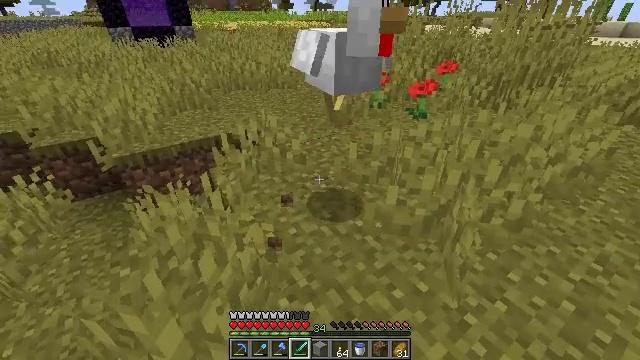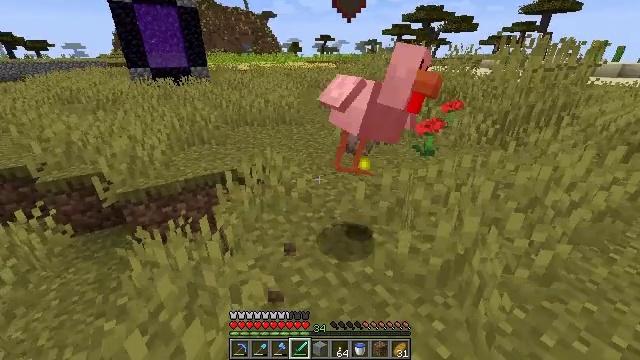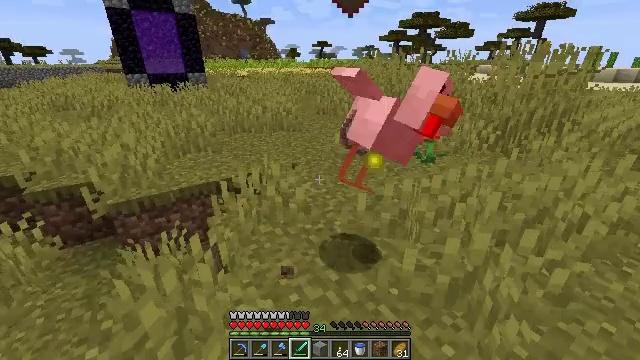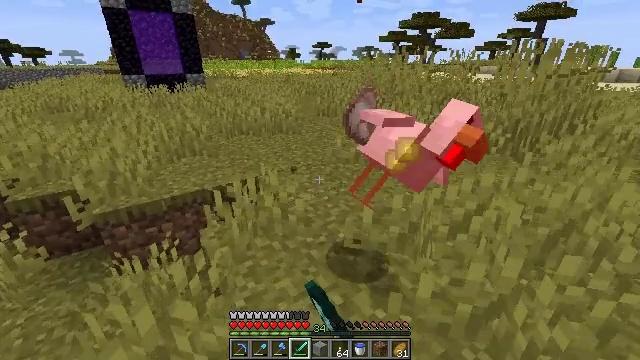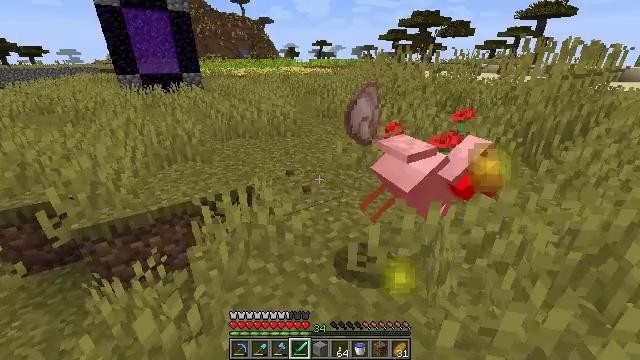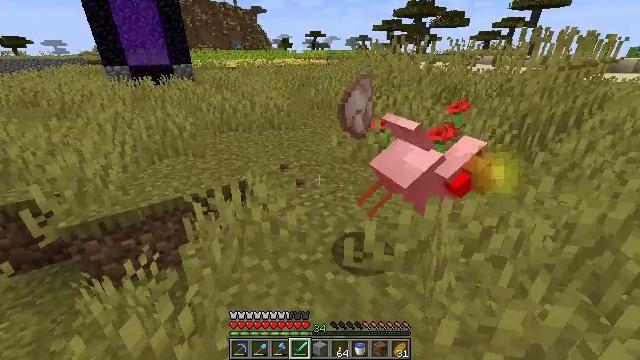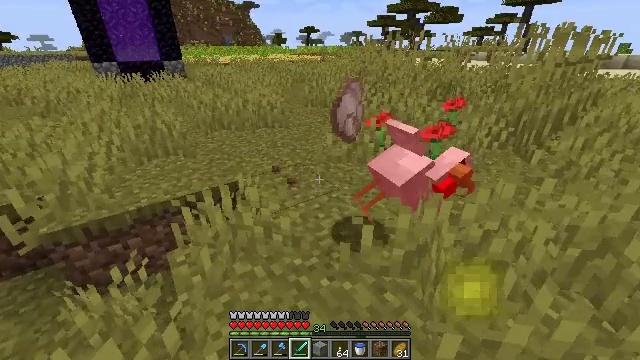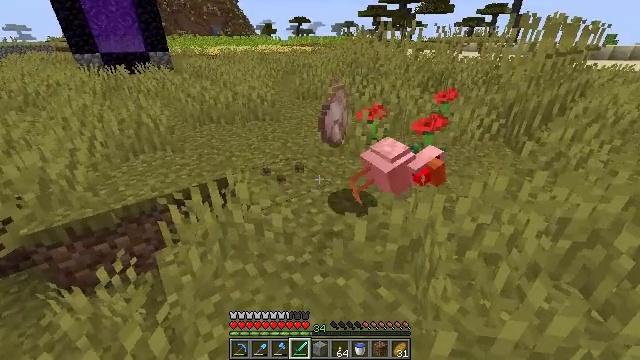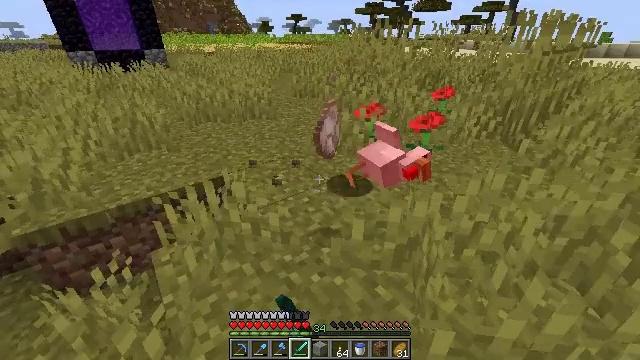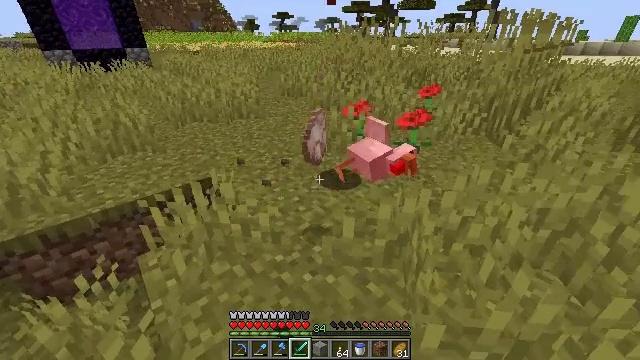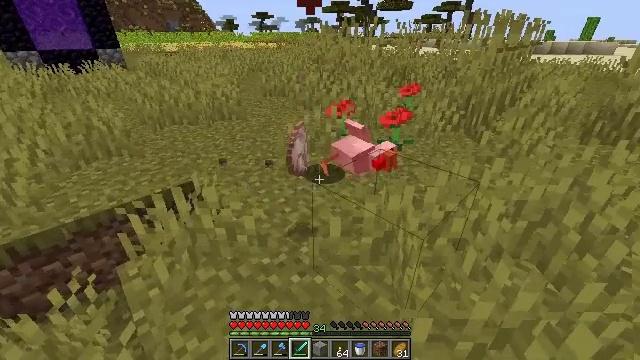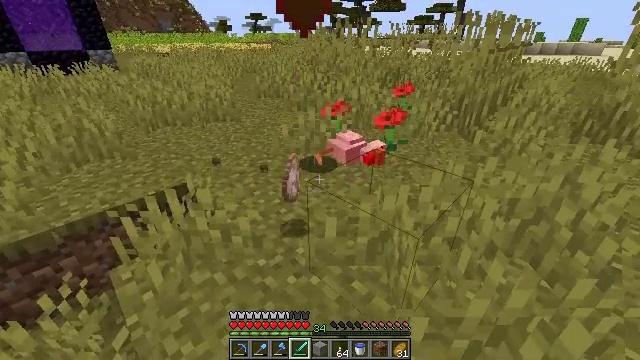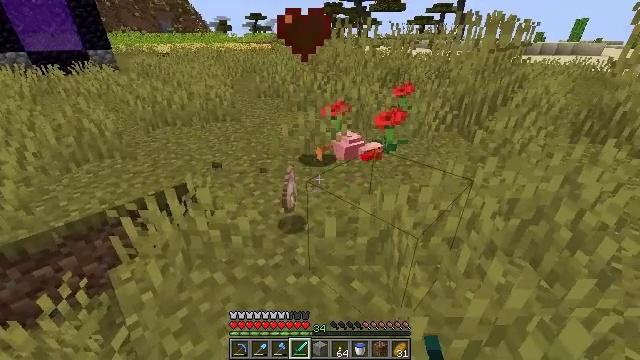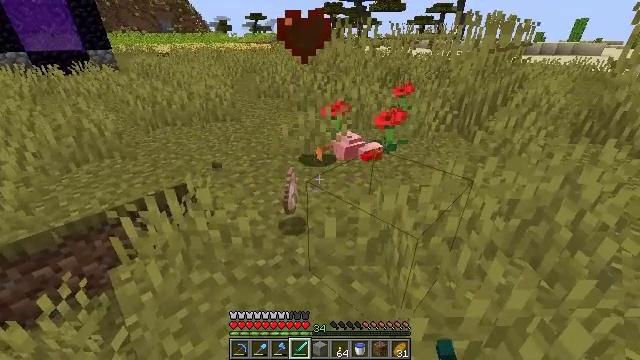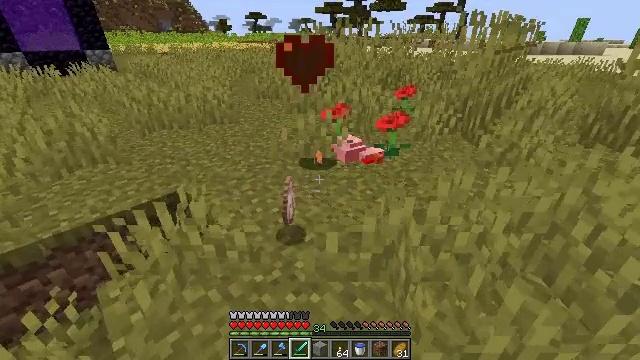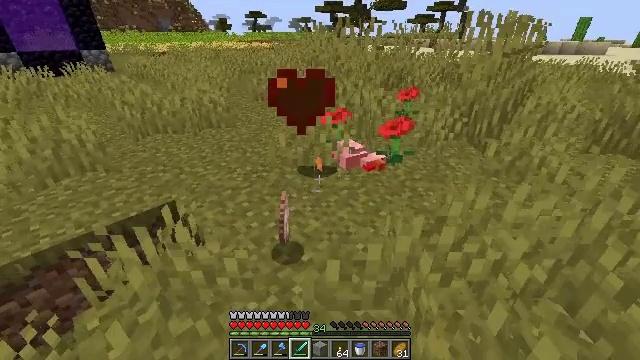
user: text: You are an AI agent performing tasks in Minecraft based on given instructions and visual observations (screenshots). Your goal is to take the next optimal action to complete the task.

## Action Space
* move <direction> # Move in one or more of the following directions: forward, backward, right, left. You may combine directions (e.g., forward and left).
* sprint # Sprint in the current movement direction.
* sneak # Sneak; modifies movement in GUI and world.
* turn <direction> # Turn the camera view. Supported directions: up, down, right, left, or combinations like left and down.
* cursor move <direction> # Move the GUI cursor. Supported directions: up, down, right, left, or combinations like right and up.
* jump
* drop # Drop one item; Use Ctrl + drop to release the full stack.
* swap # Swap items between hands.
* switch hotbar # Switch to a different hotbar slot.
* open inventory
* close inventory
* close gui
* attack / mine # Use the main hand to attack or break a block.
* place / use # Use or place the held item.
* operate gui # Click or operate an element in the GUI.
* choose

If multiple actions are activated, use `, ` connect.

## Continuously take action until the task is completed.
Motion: motion action
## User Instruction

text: Convert melon slices into melon seeds.
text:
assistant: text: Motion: move forward, turn left and up
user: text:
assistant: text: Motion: move forward, turn up, attack / mine
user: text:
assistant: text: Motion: move forward, attack / mine
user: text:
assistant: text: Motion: move forward, attack / mine
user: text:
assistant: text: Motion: turn right and down
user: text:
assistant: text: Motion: turn right
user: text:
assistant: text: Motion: turn right and down, attack / mine
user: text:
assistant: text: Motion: attack / mine
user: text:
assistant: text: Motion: turn right
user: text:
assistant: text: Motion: turn right
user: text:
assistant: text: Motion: turn right
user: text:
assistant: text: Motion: no_op
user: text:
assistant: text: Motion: move forward
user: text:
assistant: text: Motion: move forward
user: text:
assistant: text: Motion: move forward
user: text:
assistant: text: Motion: move forward
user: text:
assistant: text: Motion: move forward
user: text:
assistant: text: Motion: move forward
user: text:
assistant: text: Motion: move forward, turn left and up
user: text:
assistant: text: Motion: move forward
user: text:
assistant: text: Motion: move forward
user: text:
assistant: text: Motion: move forward
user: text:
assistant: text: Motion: move forward, turn left and up
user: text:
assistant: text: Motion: move forward, turn left and up
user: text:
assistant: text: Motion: move forward, turn left and up
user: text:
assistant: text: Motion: move forward, turn left
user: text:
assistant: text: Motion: move forward, turn left
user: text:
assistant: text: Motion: move forward, turn left
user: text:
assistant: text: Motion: move forward, turn left
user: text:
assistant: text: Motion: move forward